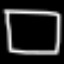
Label: square